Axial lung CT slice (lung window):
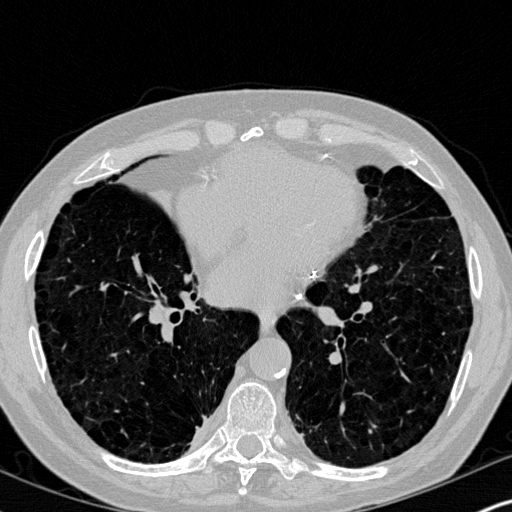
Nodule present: no